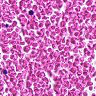
Metastatic tissue present: no